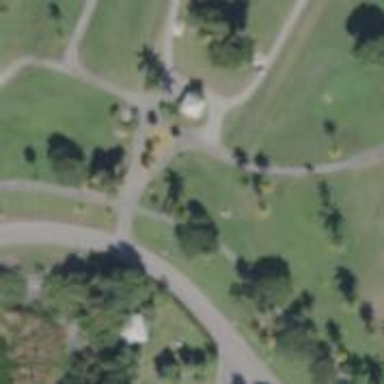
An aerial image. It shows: Path for golf carts.